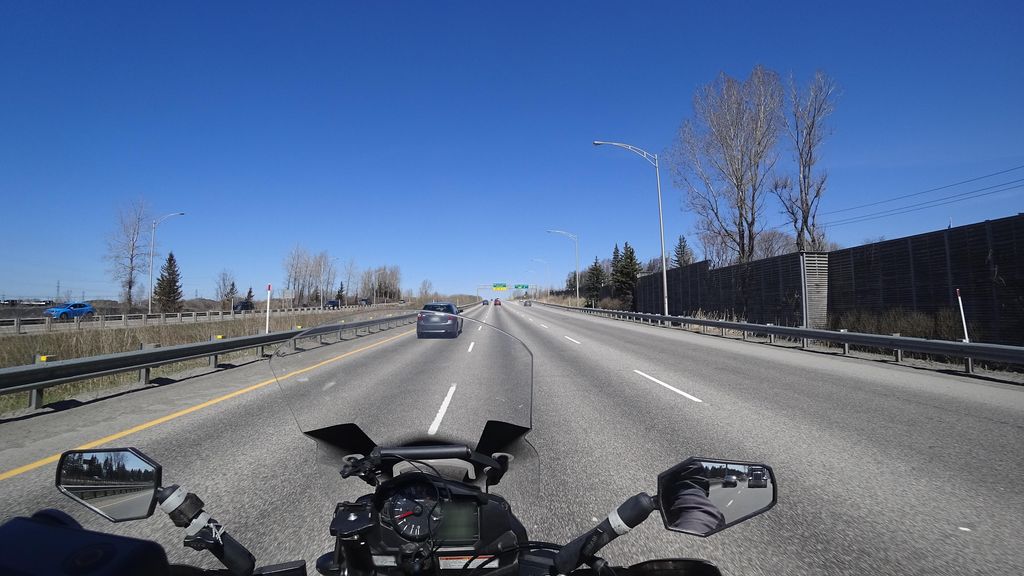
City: quebec_city